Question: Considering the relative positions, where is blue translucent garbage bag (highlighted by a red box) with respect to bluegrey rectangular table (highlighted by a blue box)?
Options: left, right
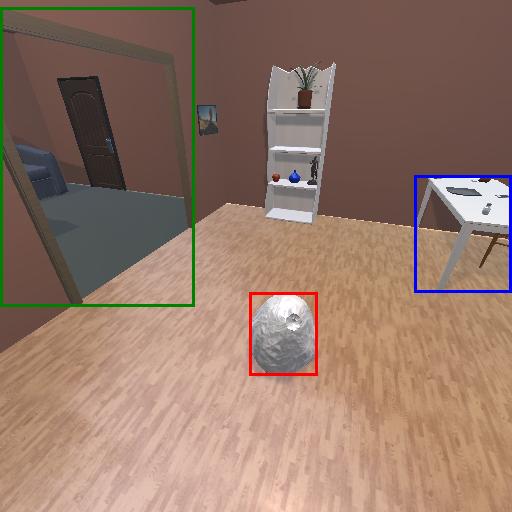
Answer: left